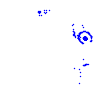
Particle: electron